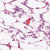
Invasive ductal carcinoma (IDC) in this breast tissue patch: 0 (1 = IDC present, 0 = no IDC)